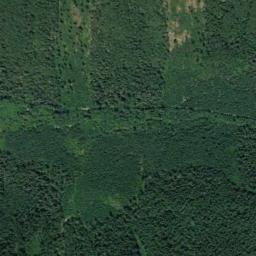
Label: forest